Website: walmart
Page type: address-validator
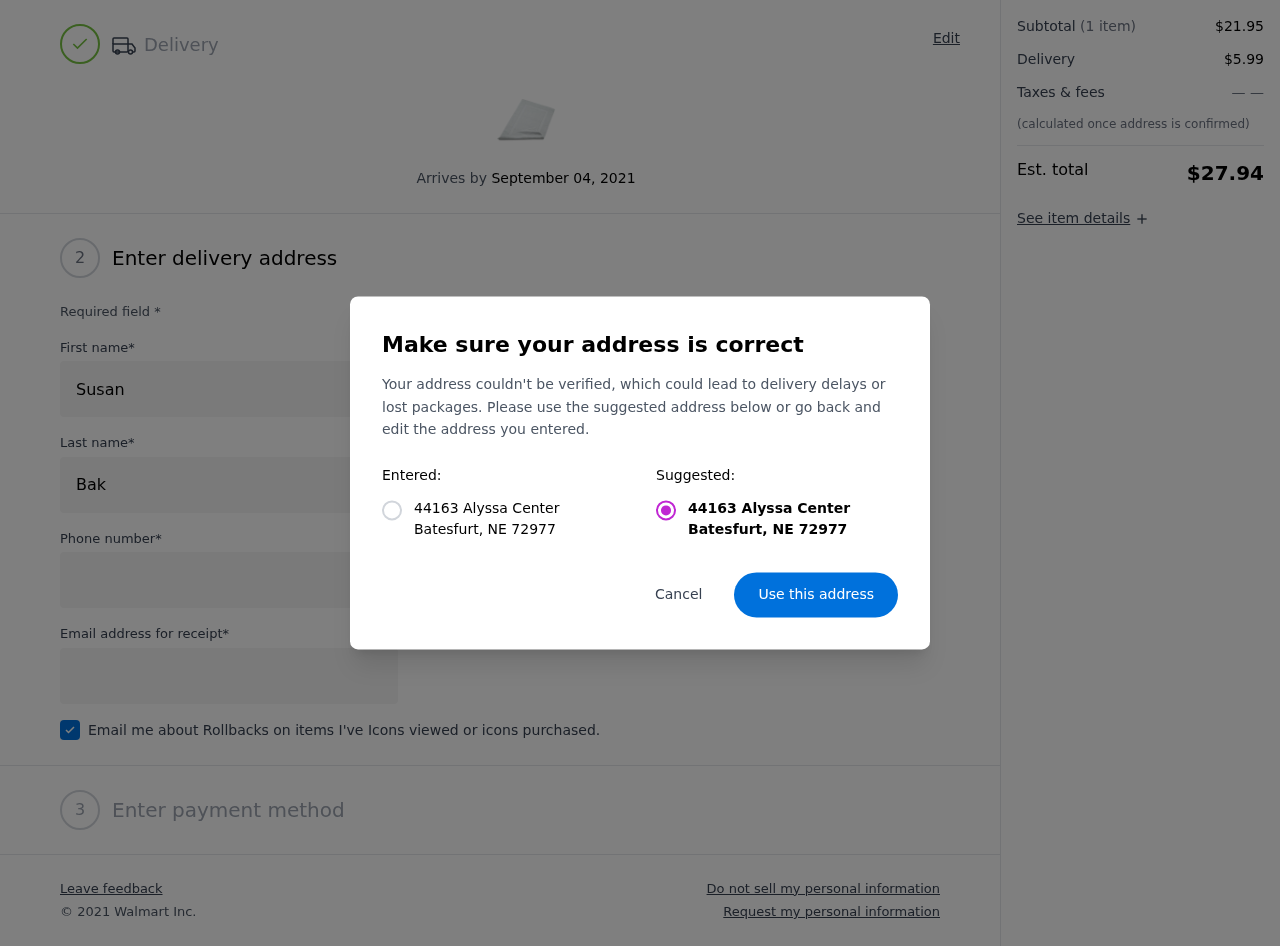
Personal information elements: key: PII_CITY
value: Batesfurt
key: PII_POSTCODE
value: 72977
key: PII_STATE_ABBR
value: NE
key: PII_STREET
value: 44163 Alyssa Center
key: PII_FIRSTNAME
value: Susan
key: PII_LASTNAME
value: Baker
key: PII_STREET2
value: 4987 Logan Parks
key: PII_PHONE
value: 8254626654
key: PII_EMAIL
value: sbaker@yahoo.com
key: PII_POSTCODE_FULL
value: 72977
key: PII_POSTCODE_NUMERIC
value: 72977
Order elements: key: ORDER_DELIVERY_DATE
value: September 04, 2021
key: ORDER_SUBTOTAL
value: $21.95
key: ORDER_SHIPPING_COST
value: $5.99
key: ORDER_TOTAL
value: $27.94